Aerial crown-view tile of a tropical tree (Barro Colorado Island, Panama), acquired 20250124:
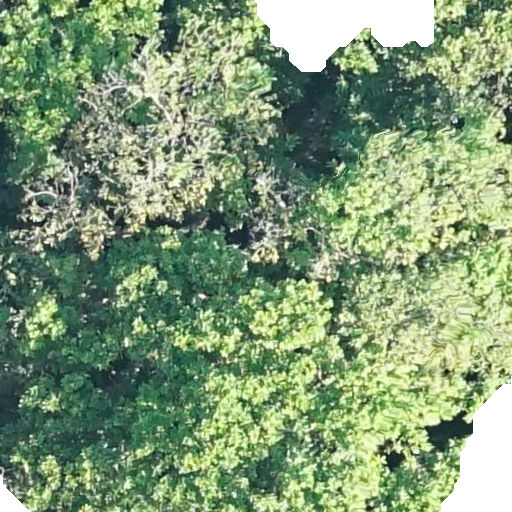
Species: Anacardium excelsum
GBIF accepted scientific name: Anacardium excelsum
Crown area: 477.389 m²